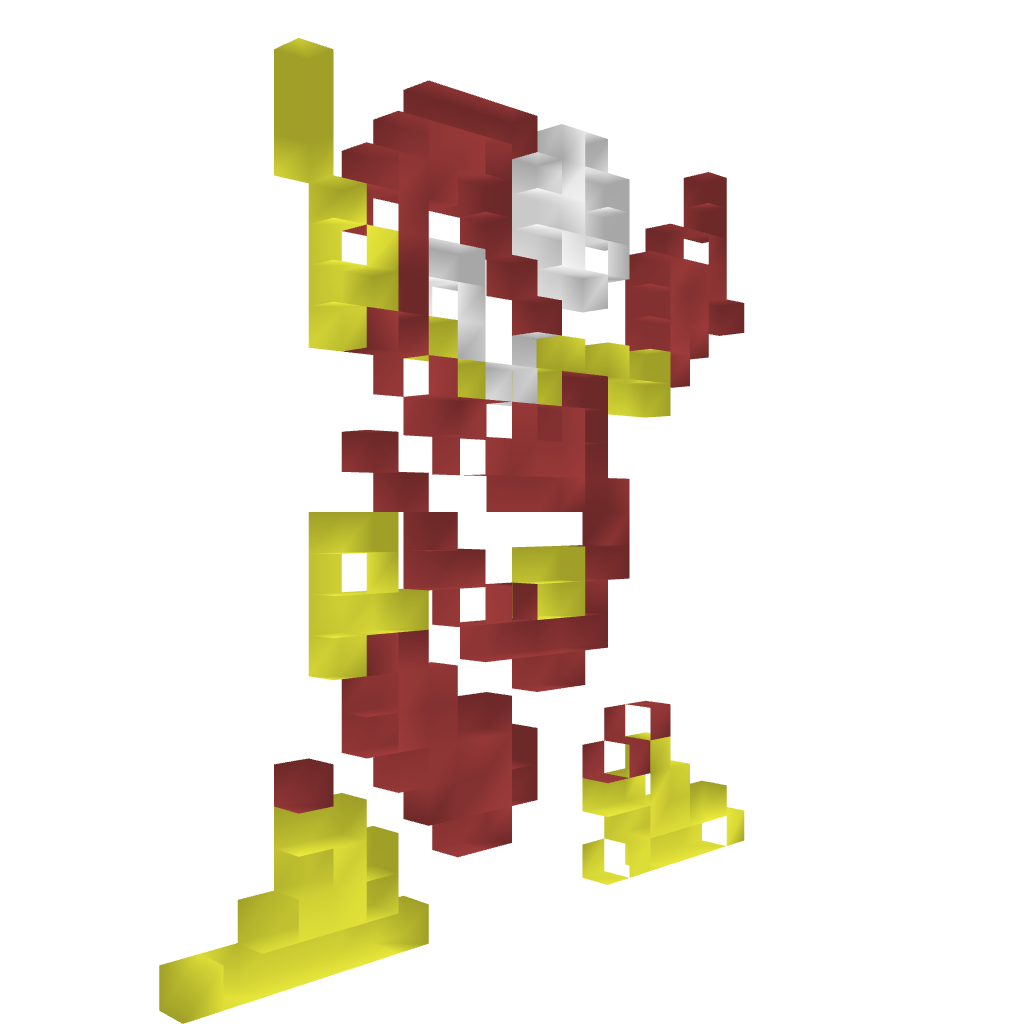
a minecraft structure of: Metalman (ErnieCIII) bad low quality